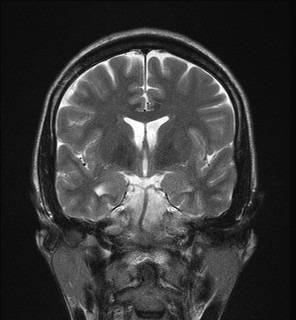
Label: notumor